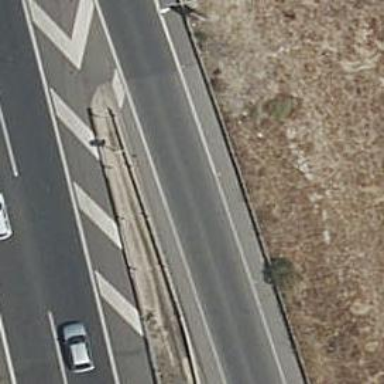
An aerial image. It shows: Guard rail.